Question: I don't know why this isn't working. I had already used the same code in another part of my program. Any help?
'''
try {
PreparedStatement pps;
pps = cn.prepareStatement("INSERT INTO ventas (nombre,precio,cant)
VALUES (?,?,?)");
pps.setString(1, productotxt.getText());
pps.setString(2, preciotxt.getText());
pps.setString(3, cantidadtxt.getText());
pps.executeUpdate();
JOptionPane.showMessageDialog(null, "Registro exitoso!");
} catch (SQLException ex) {
Logger.getLogger(add.class.getName()).log(Level.SEVERE, null, ex);
}
'''
This is my EER Diagram if it helps.
]
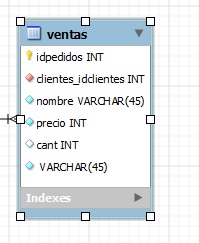
Answer: Use instead of because values precio & cantidad are type at you database.
'''
try {
PreparedStatement pps;
pps = cn.prepareStatement("INSERT INTO ventas (nombre,precio,cant)VALUES (?,?,?)");
pps.setString(1, productotxt.getText());
pps.setInt(2, Integer.parseInt(preciotxt.getText()));
pps.setInt(2, Integer.parseInt(cantidadtxt.getText()));
pps.executeUpdate();
JOptionPane.showMessageDialog(null, "Registro exitoso!");
} catch (SQLException ex) {
Logger.getLogger(add.class.getName()).log(Level.SEVERE, null, ex);
}
'''